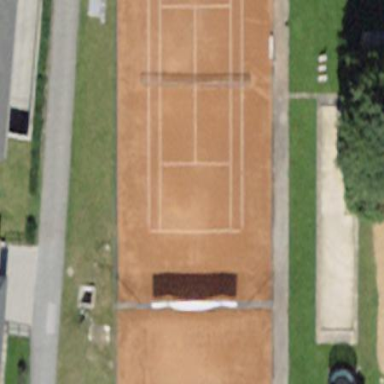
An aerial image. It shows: Tennis court on pitch designated for leisure land.